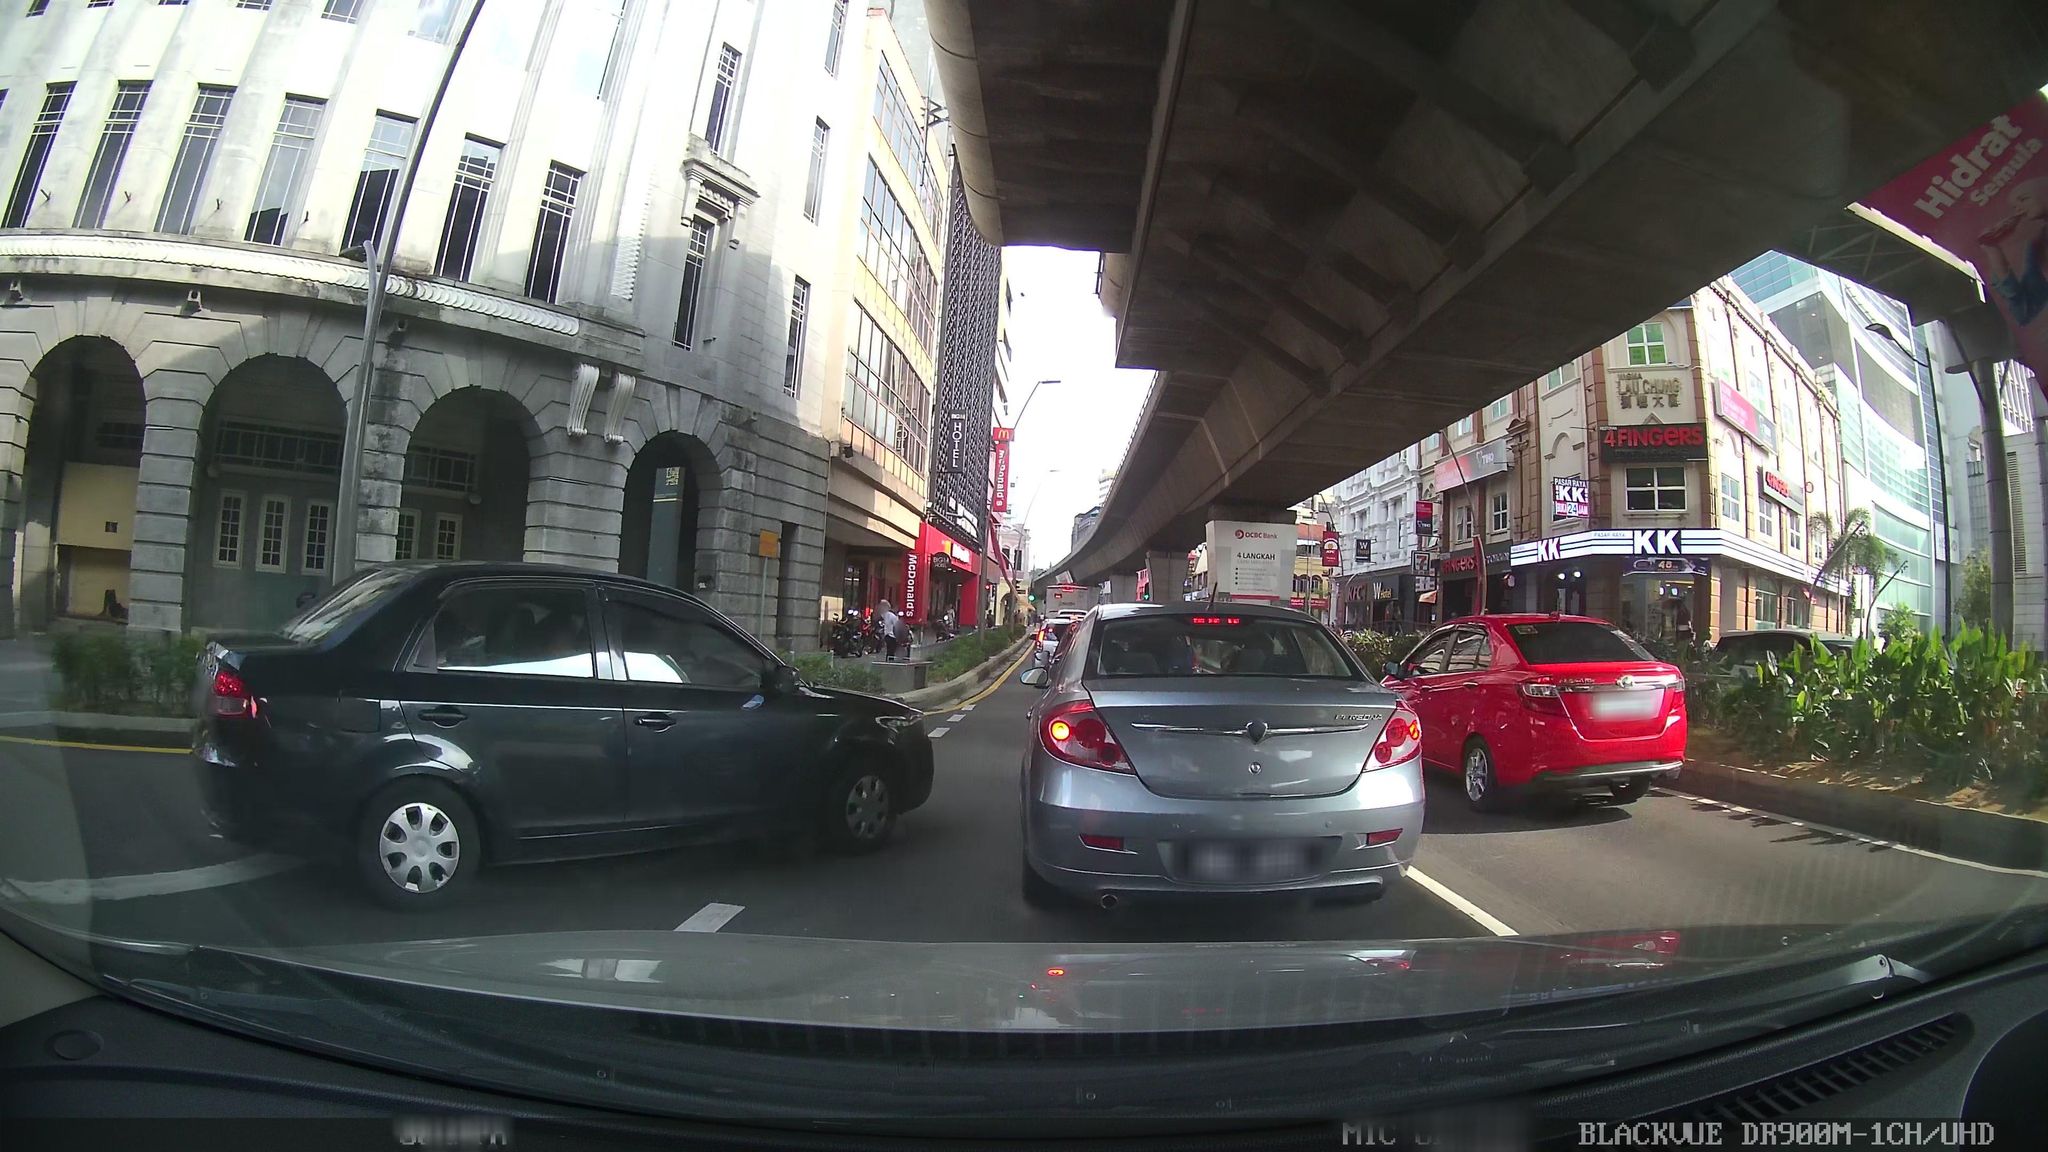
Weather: clear
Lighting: day
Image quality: good
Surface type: driving surface
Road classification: footway, steps, corridor
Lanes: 1
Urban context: urban centre
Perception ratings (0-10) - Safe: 5.21, Lively: 9.18, Beautiful: 2.72, Boring: 1.4, Depressing: 3.45, Wealthy: 6.47